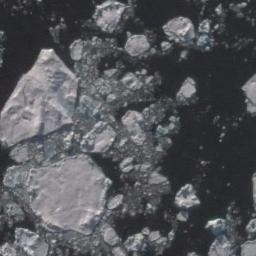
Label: sea_ice